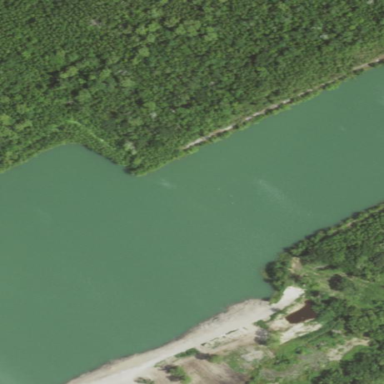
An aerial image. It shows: Serene pond surrounded by nature.